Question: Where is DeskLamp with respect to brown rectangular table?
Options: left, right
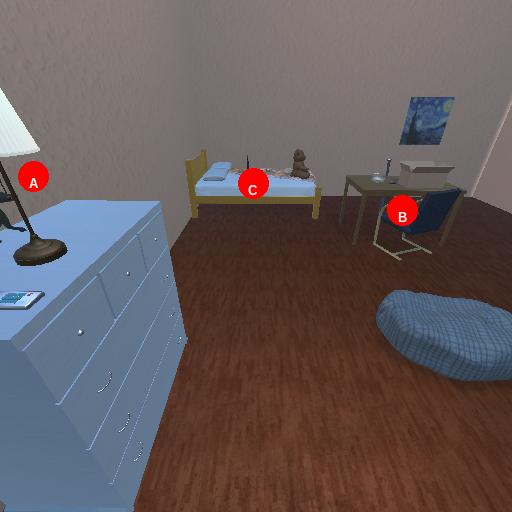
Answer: left